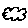
Label: cloud